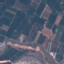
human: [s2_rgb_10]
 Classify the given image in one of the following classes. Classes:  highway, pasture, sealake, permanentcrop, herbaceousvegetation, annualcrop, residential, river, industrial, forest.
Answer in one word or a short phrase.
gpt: PermanentCrop